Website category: phone
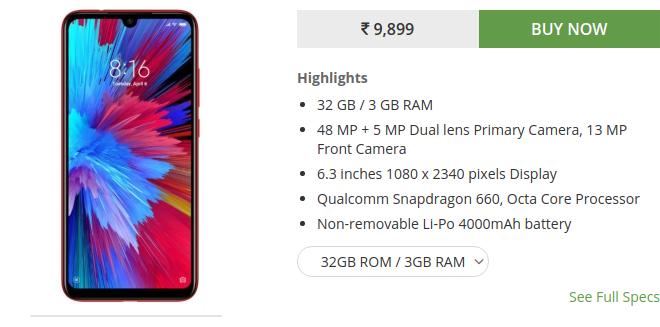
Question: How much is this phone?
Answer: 9,899

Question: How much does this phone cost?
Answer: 9,899

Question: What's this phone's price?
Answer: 9,899

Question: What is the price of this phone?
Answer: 9,899

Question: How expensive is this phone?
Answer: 9,899

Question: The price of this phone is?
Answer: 9,899

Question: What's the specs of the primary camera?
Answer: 48 MP + 5 MP Dual lens Primary Camera

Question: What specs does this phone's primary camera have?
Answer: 48 MP + 5 MP Dual lens Primary Camera

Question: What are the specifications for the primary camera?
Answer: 48 MP + 5 MP Dual lens Primary Camera

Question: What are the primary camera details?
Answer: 48 MP + 5 MP Dual lens Primary Camera

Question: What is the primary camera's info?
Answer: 48 MP + 5 MP Dual lens Primary Camera

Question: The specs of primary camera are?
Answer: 48 MP + 5 MP Dual lens Primary Camera

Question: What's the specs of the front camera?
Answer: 13 MP Front Camera

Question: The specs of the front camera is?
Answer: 13 MP Front Camera

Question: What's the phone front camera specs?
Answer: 13 MP Front Camera

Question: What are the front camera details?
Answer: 13 MP Front Camera

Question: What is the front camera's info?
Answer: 13 MP Front Camera

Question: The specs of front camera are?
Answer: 13 MP Front Camera

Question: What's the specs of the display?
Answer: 6.3 inches 1080 x 2340 pixels Display

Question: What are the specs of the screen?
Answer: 6.3 inches 1080 x 2340 pixels Display

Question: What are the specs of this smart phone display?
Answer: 6.3 inches 1080 x 2340 pixels Display

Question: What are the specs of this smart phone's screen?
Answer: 6.3 inches 1080 x 2340 pixels Display

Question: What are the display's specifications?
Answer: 6.3 inches 1080 x 2340 pixels Display

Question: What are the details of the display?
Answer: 6.3 inches 1080 x 2340 pixels Display

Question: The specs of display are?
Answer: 6.3 inches 1080 x 2340 pixels Display

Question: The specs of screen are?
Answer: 6.3 inches 1080 x 2340 pixels Display

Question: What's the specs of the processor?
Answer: Qualcomm Snapdragon 660, Octa Core Processor

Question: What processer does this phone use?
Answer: Qualcomm Snapdragon 660, Octa Core Processor

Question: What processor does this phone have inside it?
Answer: Qualcomm Snapdragon 660, Octa Core Processor

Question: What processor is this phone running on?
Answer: Qualcomm Snapdragon 660, Octa Core Processor

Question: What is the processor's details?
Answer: Qualcomm Snapdragon 660, Octa Core Processor

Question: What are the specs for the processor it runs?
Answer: Qualcomm Snapdragon 660, Octa Core Processor

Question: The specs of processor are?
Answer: Qualcomm Snapdragon 660, Octa Core Processor

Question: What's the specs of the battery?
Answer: Non-removable Li-Po 4000mAh battery

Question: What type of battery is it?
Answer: Non-removable Li-Po 4000mAh battery

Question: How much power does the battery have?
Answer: Non-removable Li-Po 4000mAh battery

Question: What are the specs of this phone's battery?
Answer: Non-removable Li-Po 4000mAh battery

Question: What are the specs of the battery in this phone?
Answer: Non-removable Li-Po 4000mAh battery

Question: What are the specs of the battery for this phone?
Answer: Non-removable Li-Po 4000mAh battery

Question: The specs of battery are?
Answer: Non-removable Li-Po 4000mAh battery